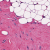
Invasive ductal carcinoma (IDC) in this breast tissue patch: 0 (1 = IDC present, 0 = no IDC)